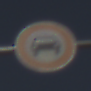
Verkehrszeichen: VerbotKraftwagen
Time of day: Midday
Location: Outdoor (Nature)
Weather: PartlyCloudy
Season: NotSpecified
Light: Natural